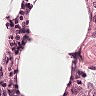
Metastatic tissue present: no